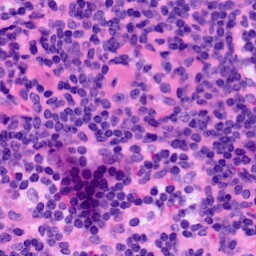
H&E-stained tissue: LymphNode